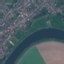
Land use / land cover class: River